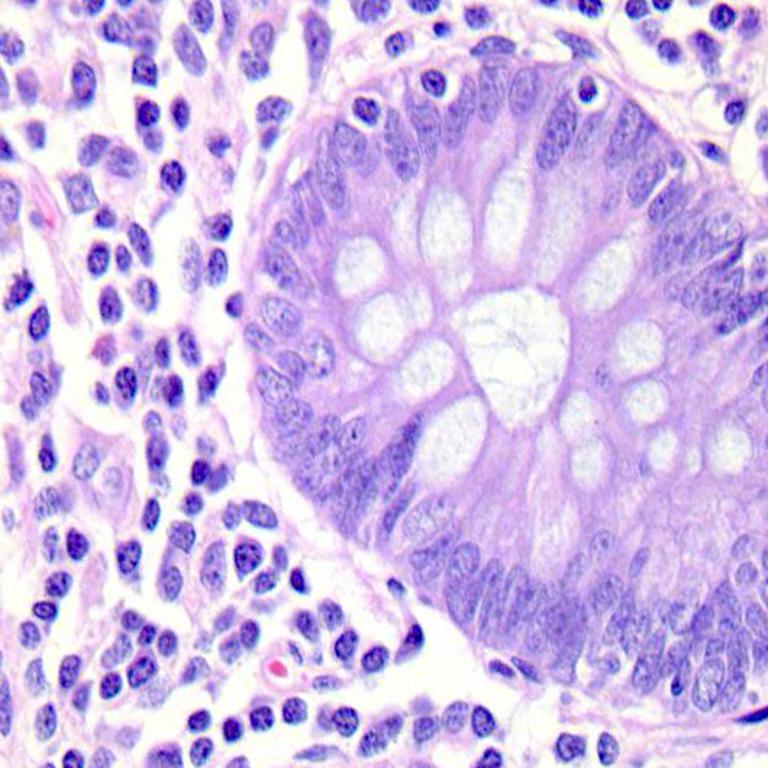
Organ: colon
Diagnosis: benign